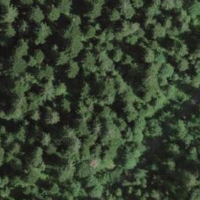
EUNIS habitat code: 43
Species observed at this site:
Caltha palustris